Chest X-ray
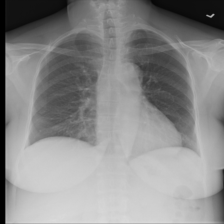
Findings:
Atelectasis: positive
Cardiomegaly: negative
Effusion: negative
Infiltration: negative
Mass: negative
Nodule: negative
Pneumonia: negative
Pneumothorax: negative
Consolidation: negative
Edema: negative
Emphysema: negative
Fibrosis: negative
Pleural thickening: negative
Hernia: negative